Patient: sex F, age 36
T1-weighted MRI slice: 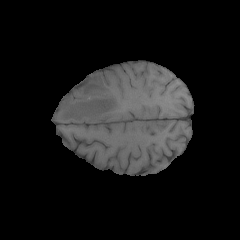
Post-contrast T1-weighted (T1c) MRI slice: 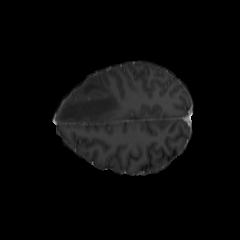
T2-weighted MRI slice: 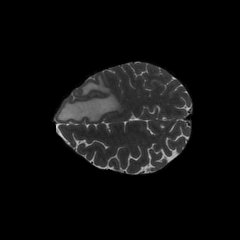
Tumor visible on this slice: yes
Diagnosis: Glioblastoma, IDH-wildtype
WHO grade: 4